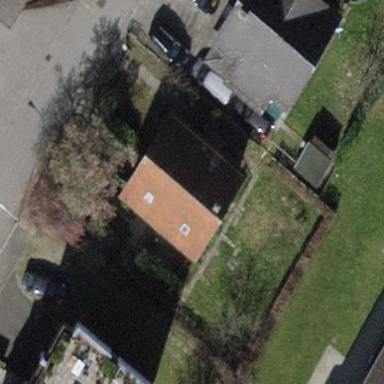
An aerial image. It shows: Building with pitched roof.